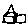
Label: house